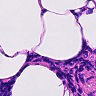
Metastatic tissue present: no